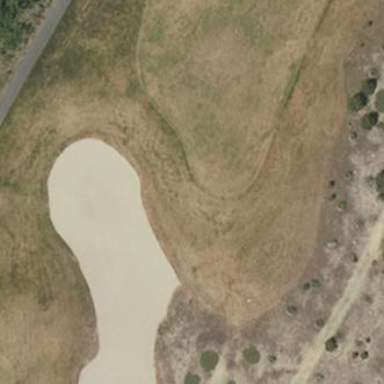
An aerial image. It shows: Bunker on golf course.